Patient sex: F
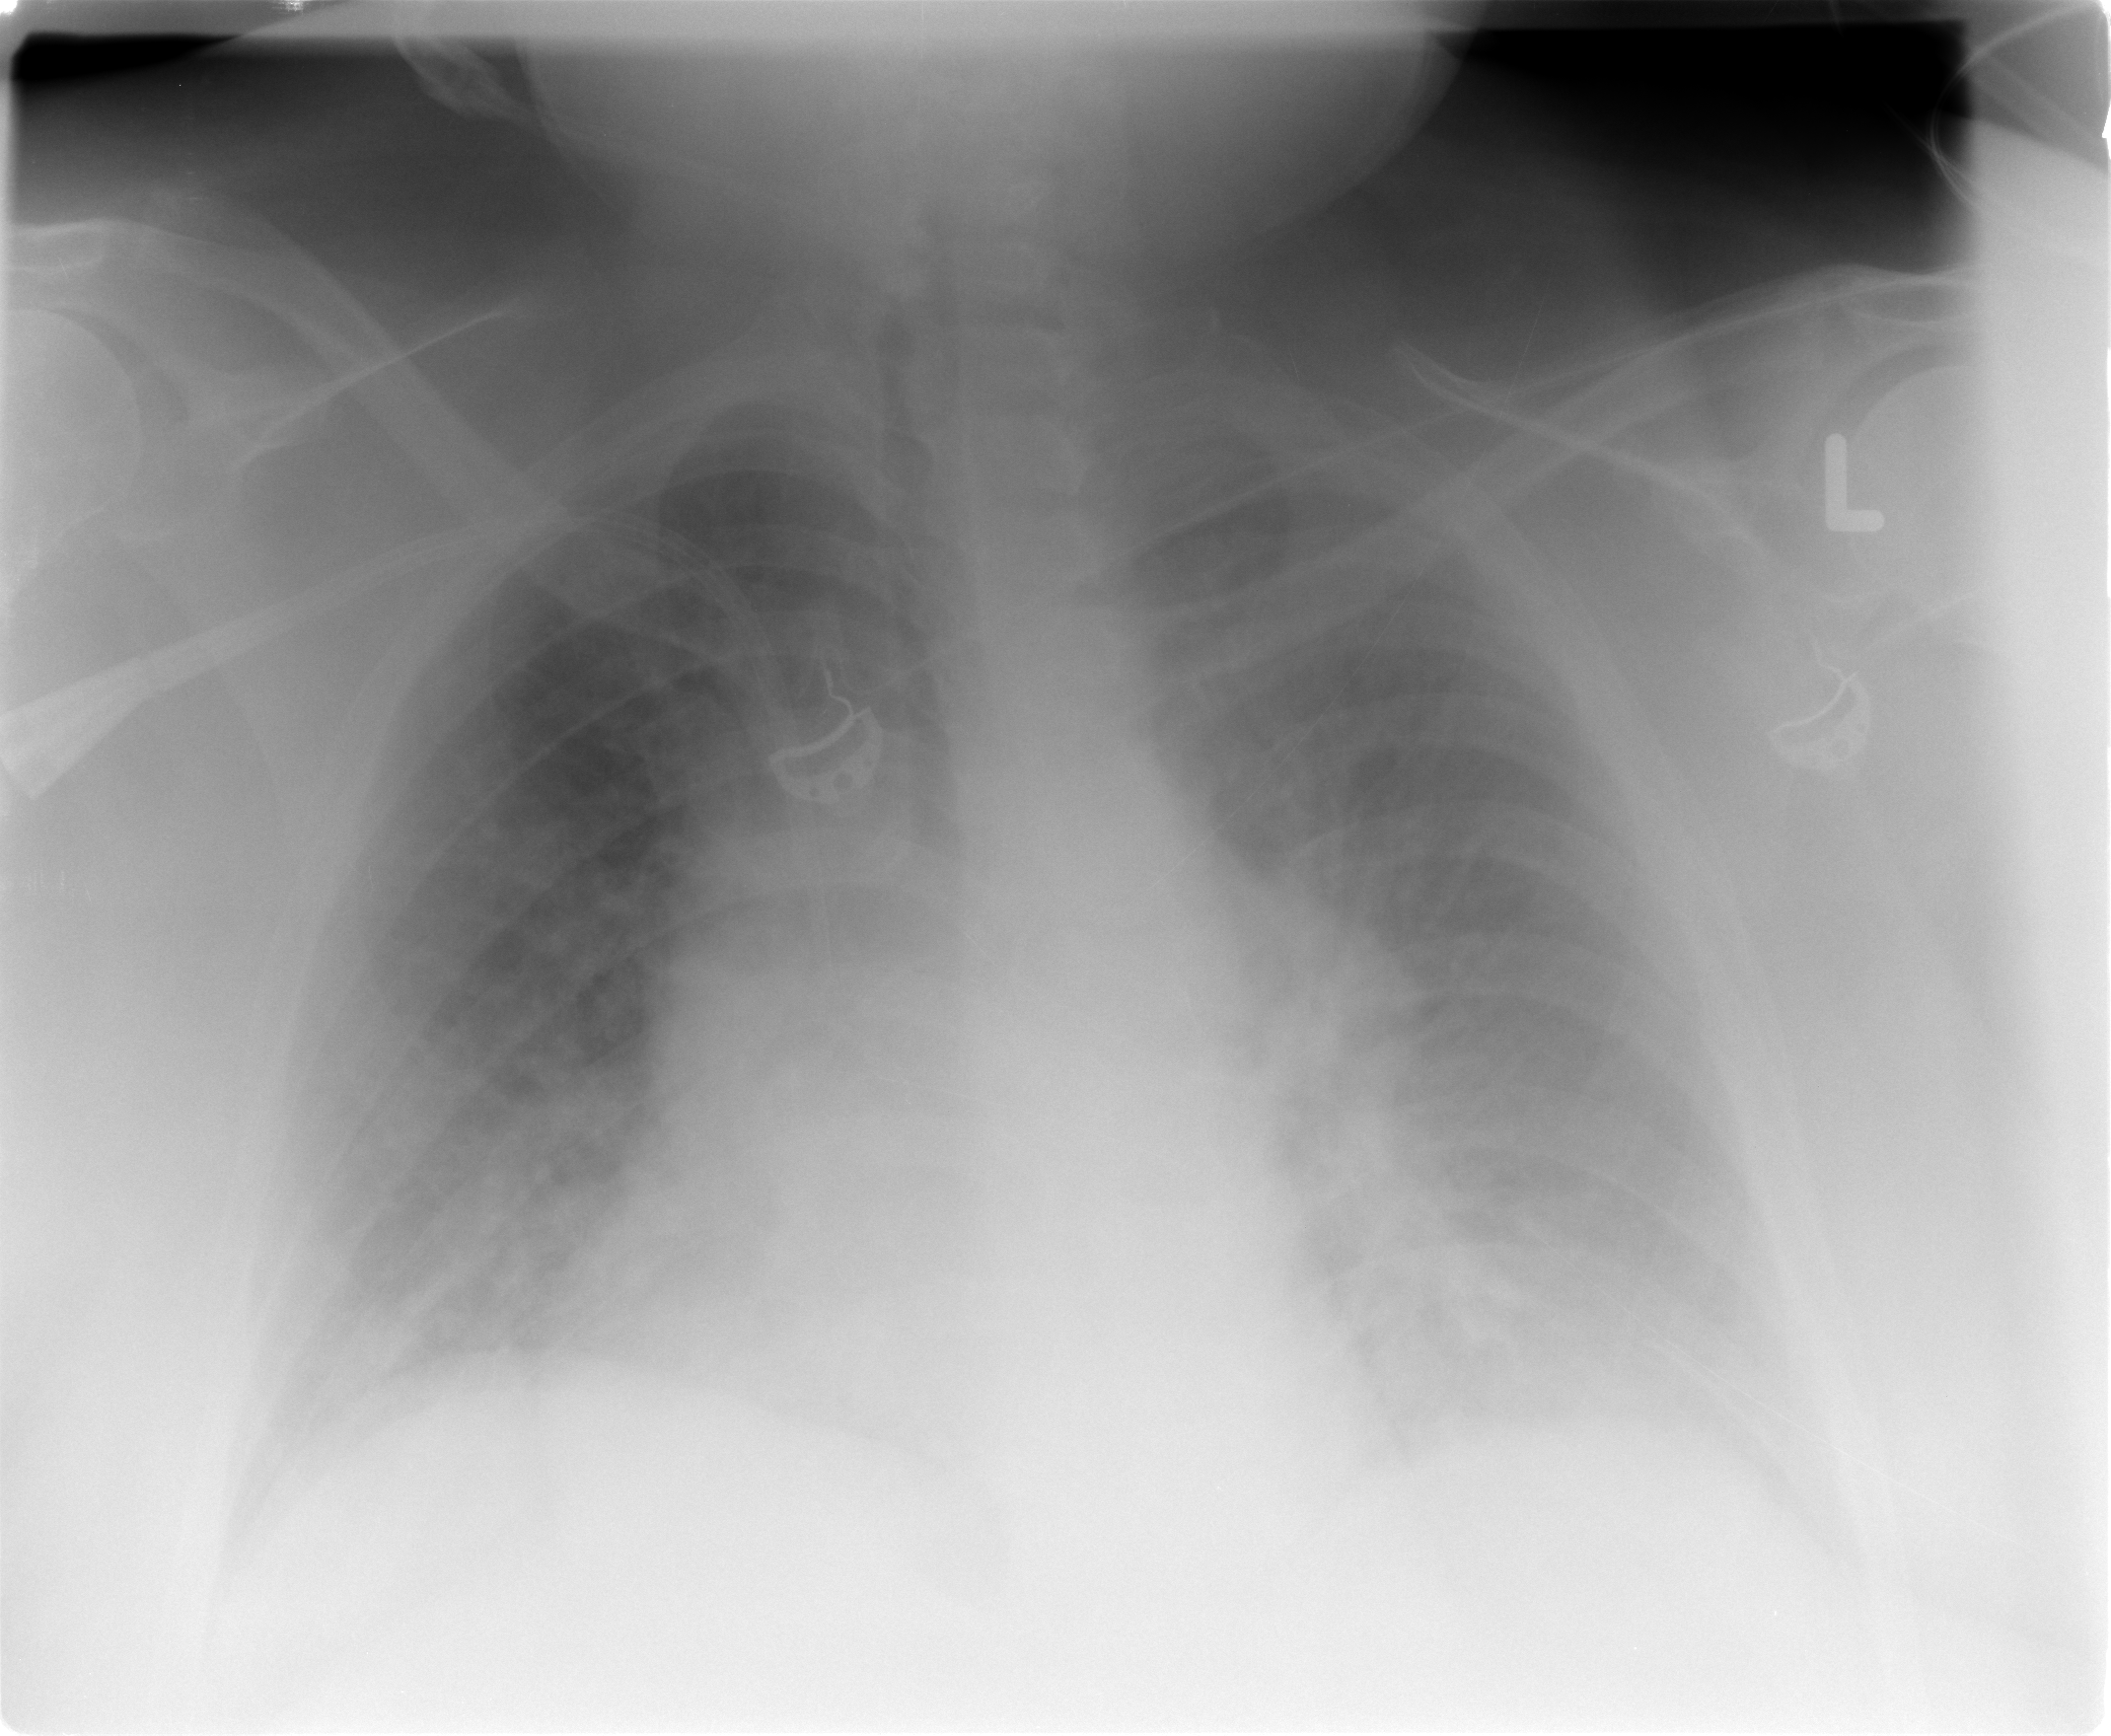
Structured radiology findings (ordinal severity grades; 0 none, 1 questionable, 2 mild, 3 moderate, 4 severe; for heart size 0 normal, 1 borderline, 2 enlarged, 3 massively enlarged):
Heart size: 0
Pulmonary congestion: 2
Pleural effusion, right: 1
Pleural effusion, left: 2
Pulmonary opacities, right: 0
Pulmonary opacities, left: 2
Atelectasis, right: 2
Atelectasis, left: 2